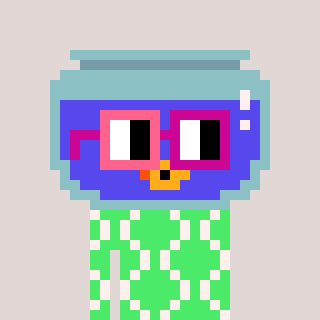
a pixel art character with square pink and red glasses, a goldfish-shaped head and a teal-colored body on a warm background